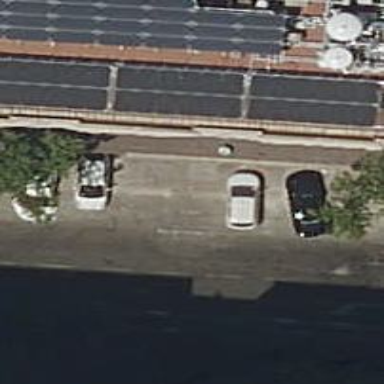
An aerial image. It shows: Taxi stand.